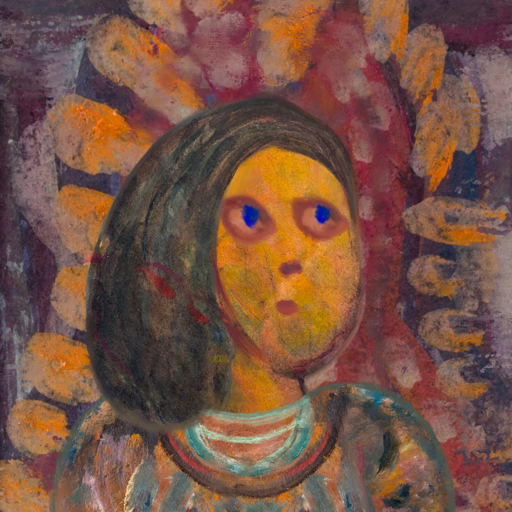
Background: Doll, Head And Neck Side: Gypsy_Mother, Face Side: Mother_And_Son_Mother, Bust: Boggyland, Hair Side: Gypsy_Mother, Head Accessory: Blank, Second Necklace: Blank, Necklace: Blank, Baby: Blank